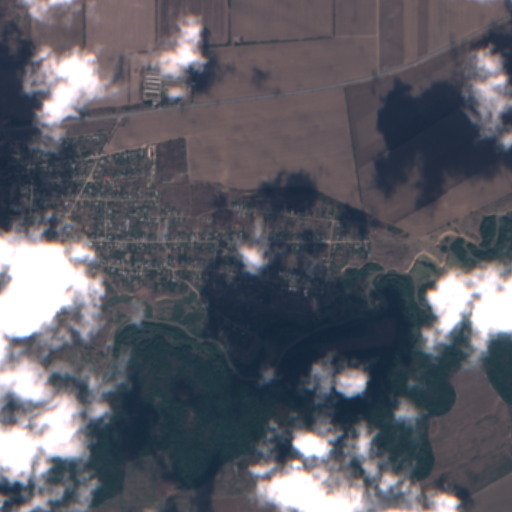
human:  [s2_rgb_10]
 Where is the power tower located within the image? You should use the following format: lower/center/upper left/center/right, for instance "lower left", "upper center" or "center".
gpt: The power tower is located in the upper left of the image.
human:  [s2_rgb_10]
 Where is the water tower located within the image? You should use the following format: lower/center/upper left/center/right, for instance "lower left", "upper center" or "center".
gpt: The water tower is located in the upper left of the image.
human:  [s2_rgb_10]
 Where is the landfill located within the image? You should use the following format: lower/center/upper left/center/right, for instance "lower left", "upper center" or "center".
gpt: There is no landfill in the image.